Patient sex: M
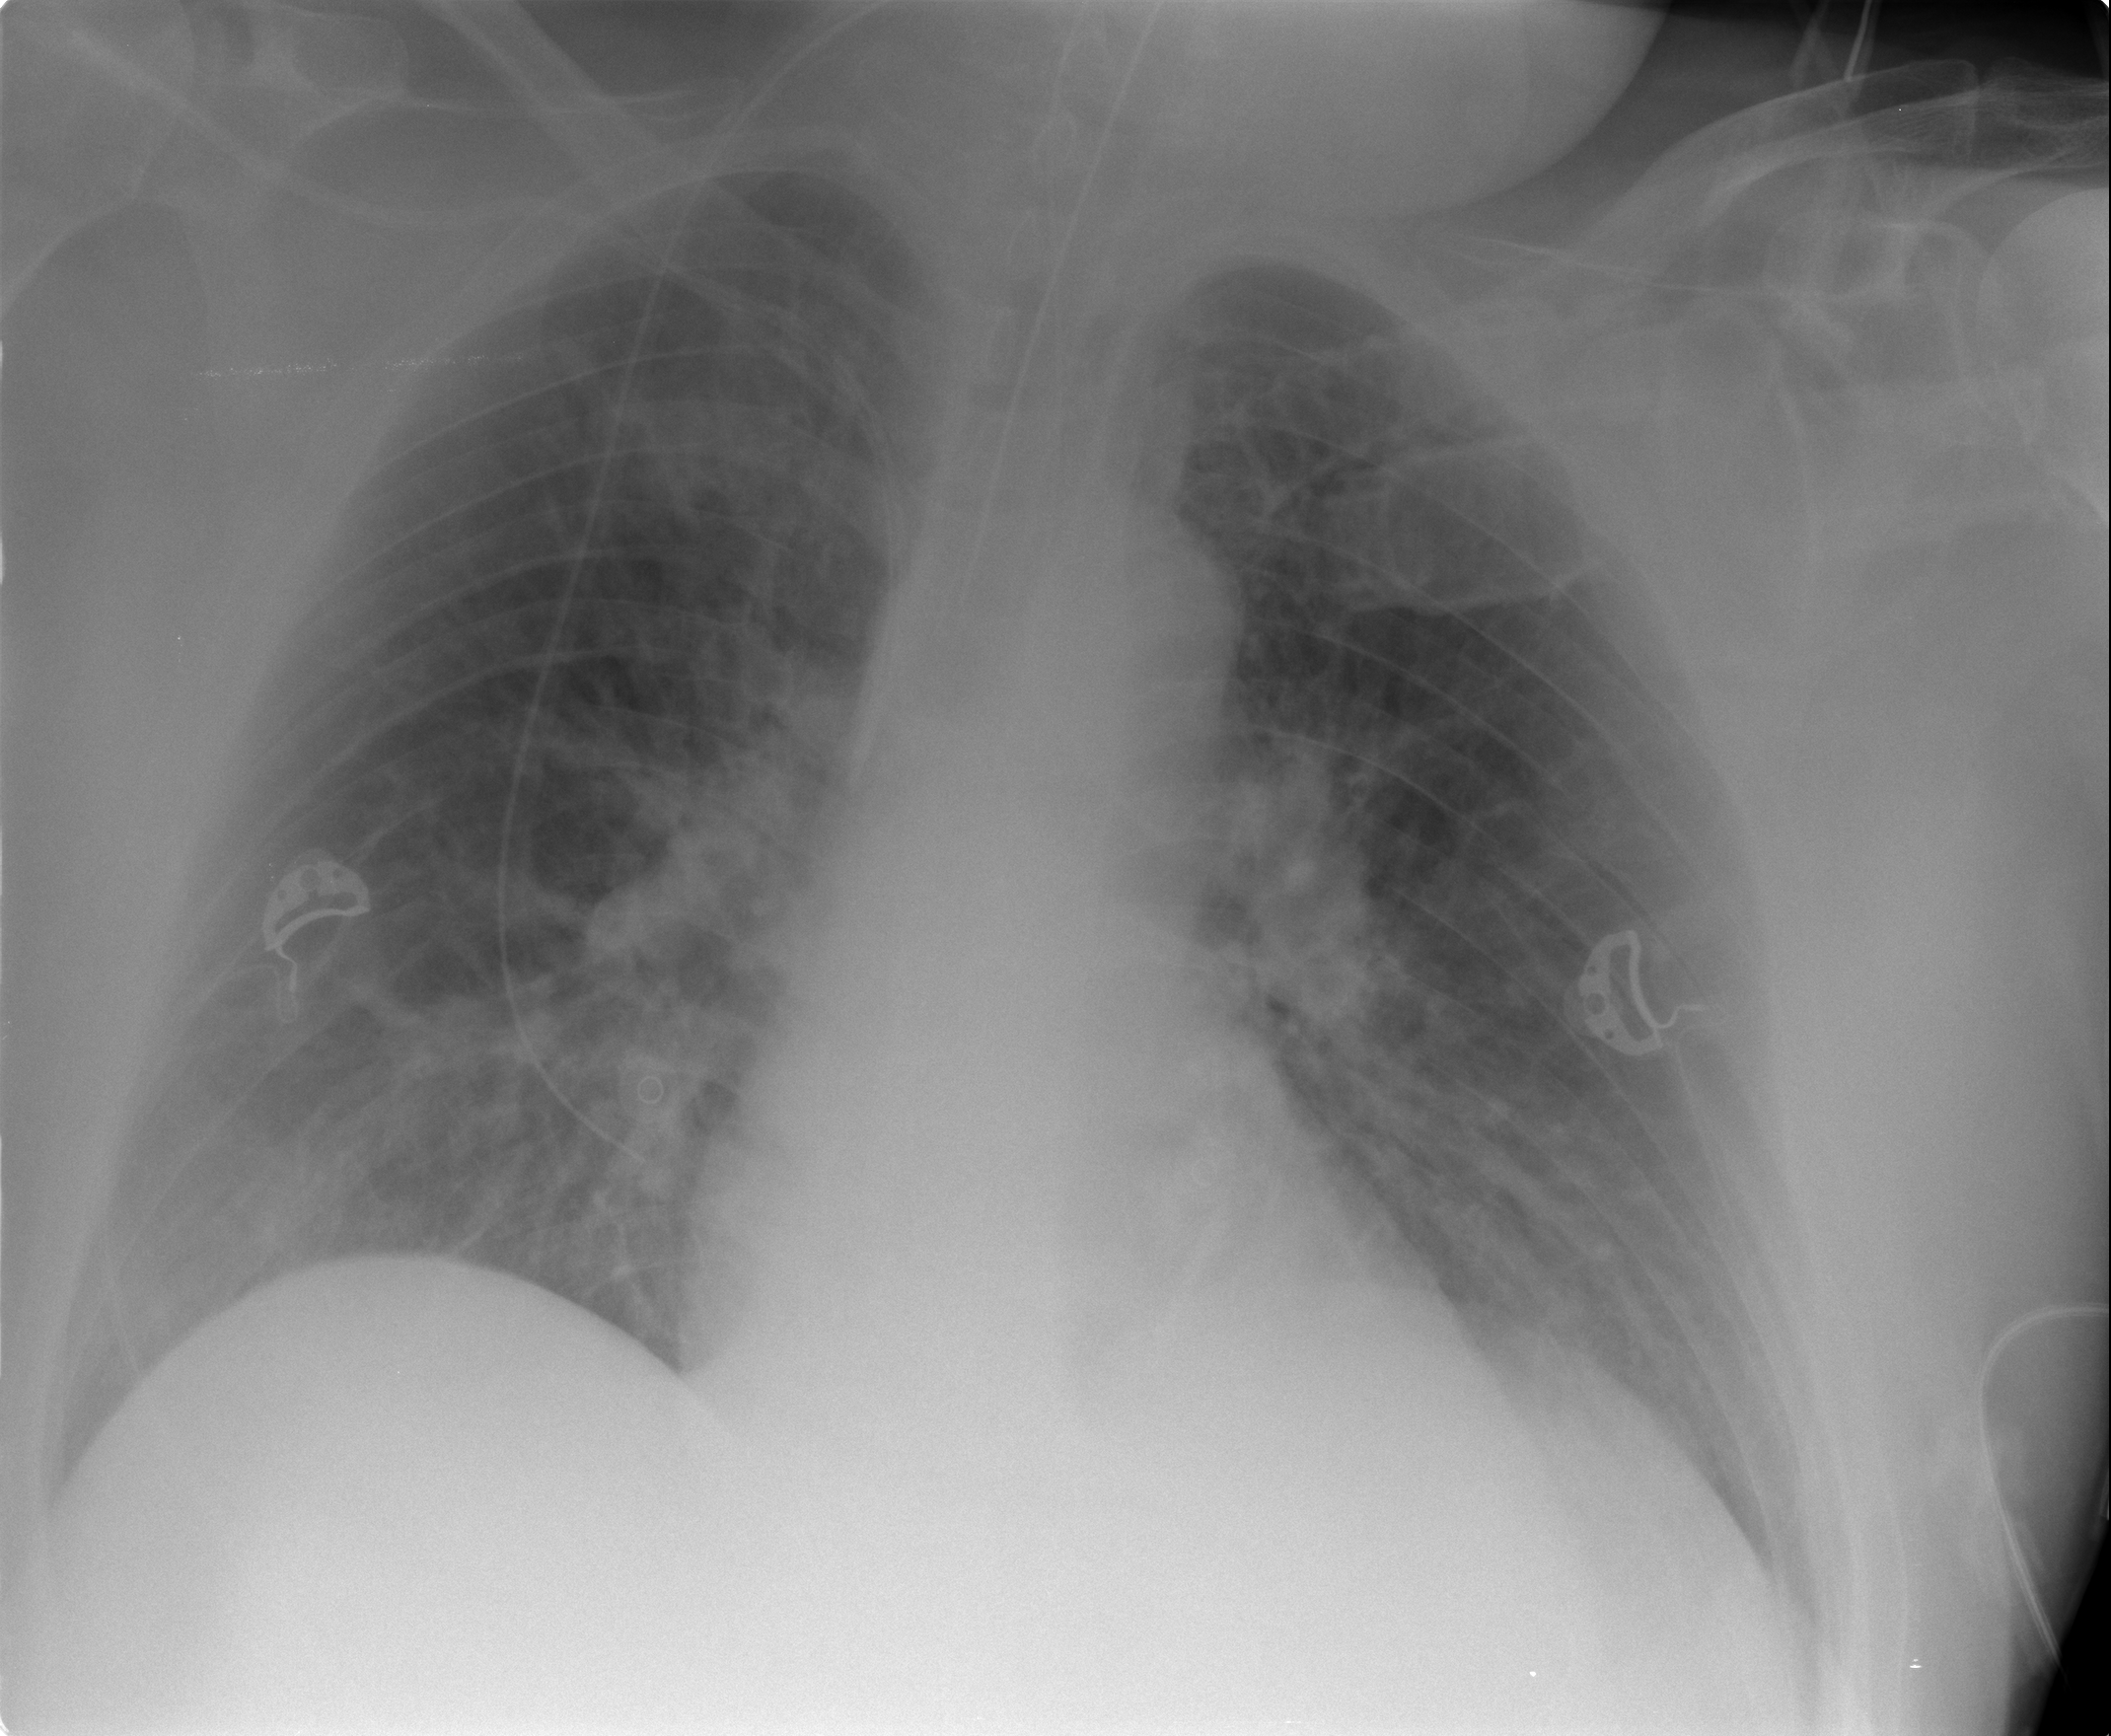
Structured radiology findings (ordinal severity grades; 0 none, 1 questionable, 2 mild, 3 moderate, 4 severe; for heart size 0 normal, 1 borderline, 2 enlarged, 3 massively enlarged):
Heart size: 1
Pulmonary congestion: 2
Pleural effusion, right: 0
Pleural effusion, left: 0
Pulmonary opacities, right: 2
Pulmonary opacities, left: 0
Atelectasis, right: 0
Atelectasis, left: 0